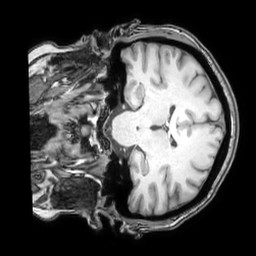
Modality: T1w
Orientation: coronal
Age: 37
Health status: ill
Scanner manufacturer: philips
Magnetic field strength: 3 T
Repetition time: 0.007 s
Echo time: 0.0035 s